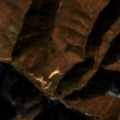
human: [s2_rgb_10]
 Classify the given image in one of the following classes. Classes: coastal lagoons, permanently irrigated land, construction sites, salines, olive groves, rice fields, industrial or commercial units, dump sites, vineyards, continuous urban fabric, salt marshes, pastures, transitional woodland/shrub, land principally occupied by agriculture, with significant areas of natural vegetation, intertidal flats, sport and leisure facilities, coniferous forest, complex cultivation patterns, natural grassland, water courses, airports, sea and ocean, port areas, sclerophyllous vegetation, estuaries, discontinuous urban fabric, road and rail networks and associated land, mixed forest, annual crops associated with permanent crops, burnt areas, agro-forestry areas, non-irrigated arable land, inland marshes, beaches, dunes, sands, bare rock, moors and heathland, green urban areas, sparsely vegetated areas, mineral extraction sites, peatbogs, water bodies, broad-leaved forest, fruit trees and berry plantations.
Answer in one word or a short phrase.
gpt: broad-leaved forest, transitional woodland/shrub